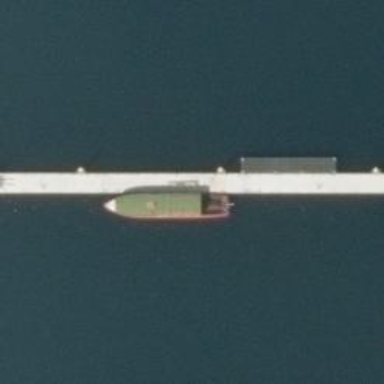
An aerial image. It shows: Man-made pier.